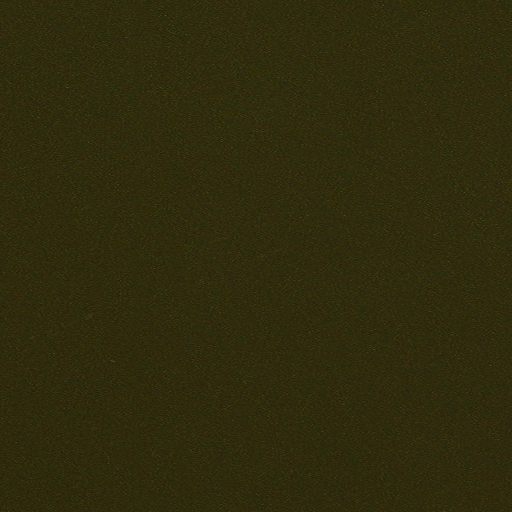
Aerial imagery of island in Alaska named Necker Islands containing only unknown